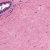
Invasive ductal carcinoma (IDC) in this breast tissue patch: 0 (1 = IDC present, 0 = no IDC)